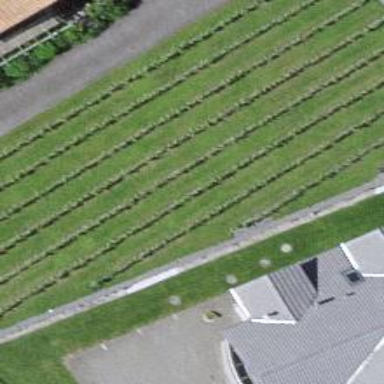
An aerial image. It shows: Beautiful vineyard in the countryside.